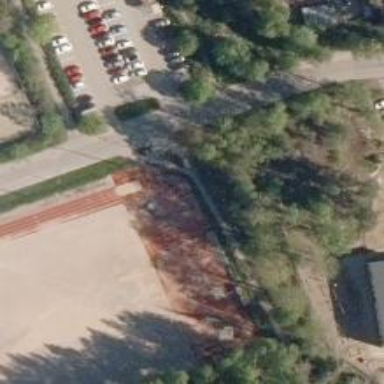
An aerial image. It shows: Fitness station in leisure land.